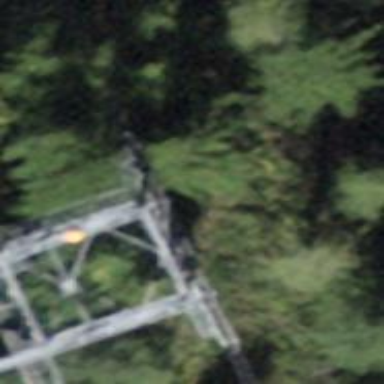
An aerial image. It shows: Pylon used for aerialway.